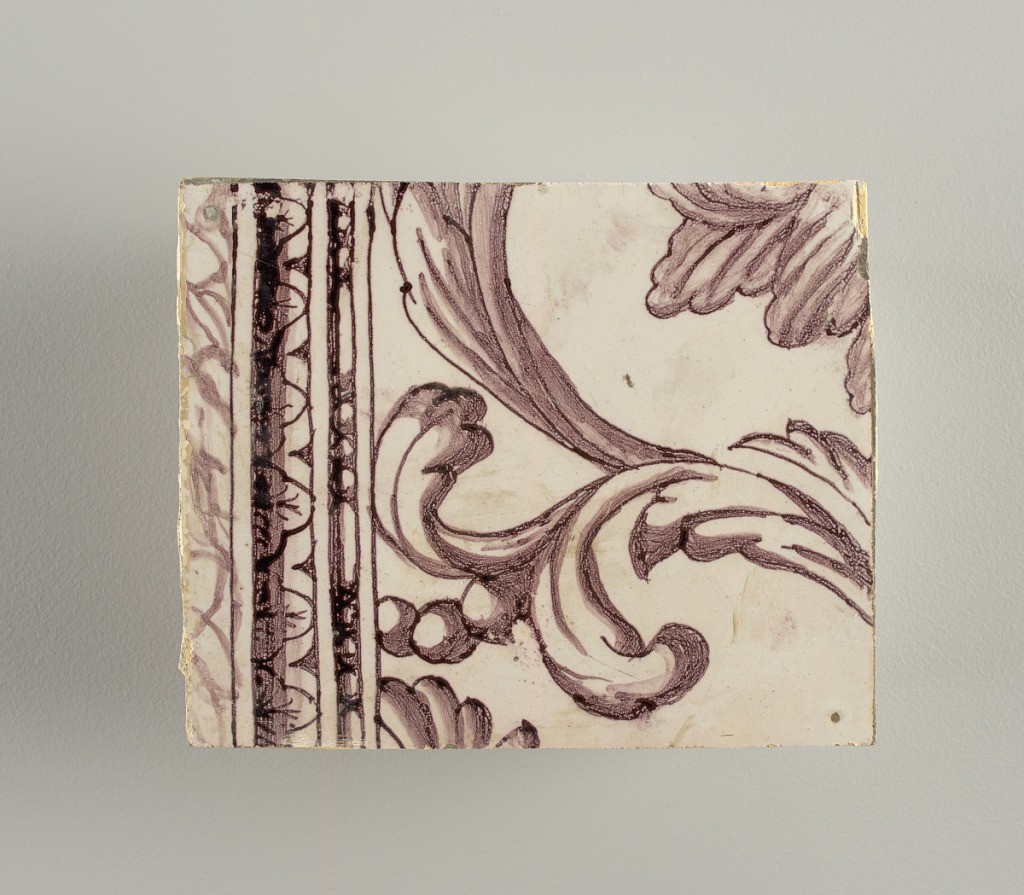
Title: Wall facing
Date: ca. 1725
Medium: Tin-glazed earthenware, underglaze
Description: Horizontal rectangle.  Thirty-seven tiles wide and twenty-one high with opening for door or window nineteen and one-half tiles high and twelve wide.  To left and right of opening, centered canopy above. Left, woman representing Hope, right, a sculputure urn.  Centered above opening, a mascaron.  Arabesque design of foliage.